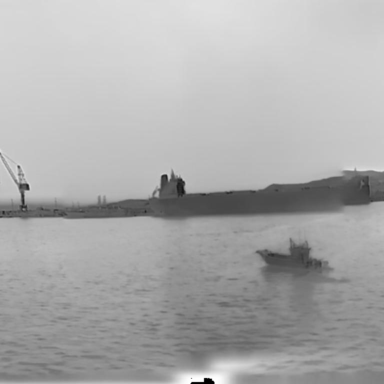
There is a bulk_carrier in the infrared image.